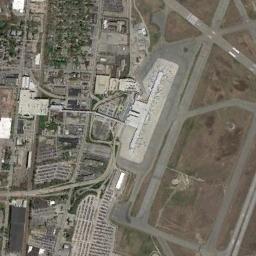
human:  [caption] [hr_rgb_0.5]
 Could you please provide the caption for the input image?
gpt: A complex airport with many runways and buildings next to the residential area .

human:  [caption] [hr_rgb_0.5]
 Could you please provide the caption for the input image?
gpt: There is an airport between the open place and many buildings .

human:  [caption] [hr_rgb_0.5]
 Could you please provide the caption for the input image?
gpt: An airport with some parallel runways and a white terminal in the vacant lot and some buildings arranged neatly beside .

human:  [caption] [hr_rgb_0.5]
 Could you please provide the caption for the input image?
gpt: There is almost no vegetation near the airport, And there are many blue houses .

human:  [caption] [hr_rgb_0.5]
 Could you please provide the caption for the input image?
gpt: There are  buildings on one side of the runway .